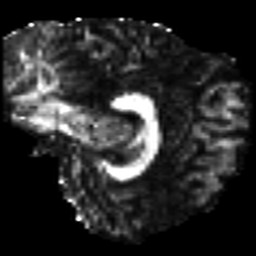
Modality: FA
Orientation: sagittal
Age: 29
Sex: female
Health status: ill
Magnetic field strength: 3 T
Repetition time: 9 s
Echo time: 0.093 s